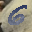
Label: 6